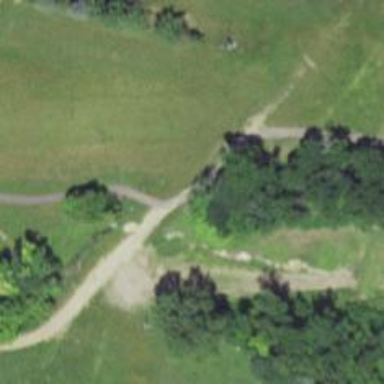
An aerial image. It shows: Disc golf hole.